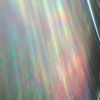
Label: sunburn